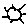
Label: sun